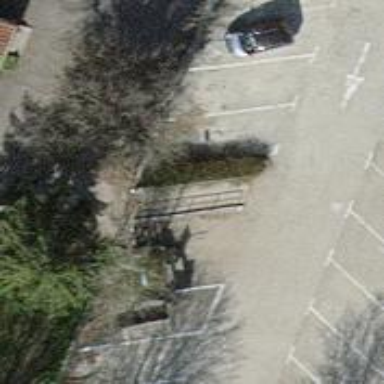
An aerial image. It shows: Bicycle parking facility.